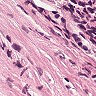
Metastatic tissue present: no